Aerial crown-view tile of a tropical tree (Barro Colorado Island, Panama), acquired 20240813:
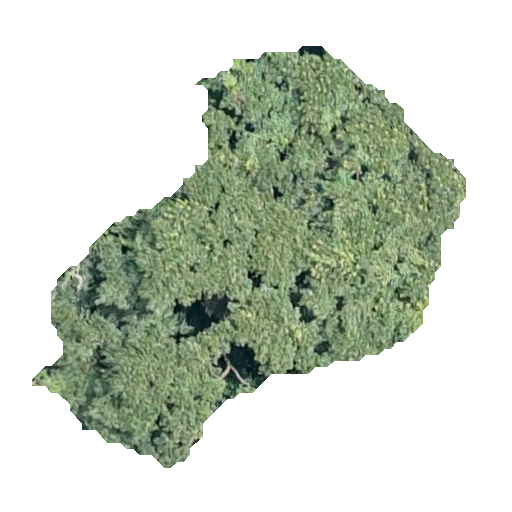
Species: Luehea seemannii
GBIF accepted scientific name: Luehea seemannii
Crown area: 152.135 m²